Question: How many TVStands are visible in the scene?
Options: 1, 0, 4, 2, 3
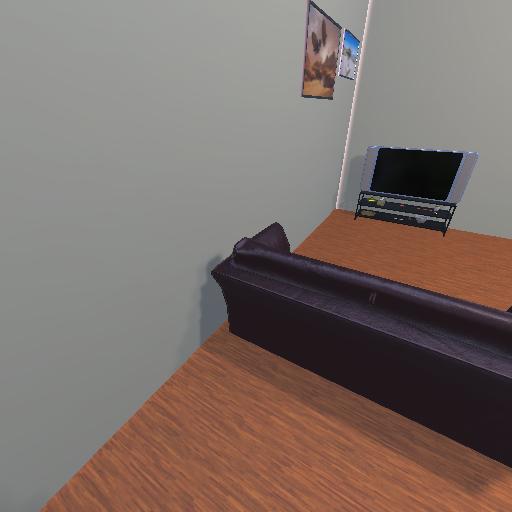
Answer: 1